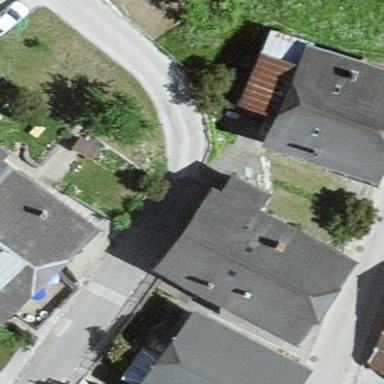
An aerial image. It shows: Simple and straightforward house.